Question: I need add padding right to my arrow bitmap
There is a easy way to set this?

code:
'''
<selector xmlns:android="http://schemas.android.com/apk/res/android">
<item>
<bitmap android:src="@drawable/img_0002" android:gravity="right" />
</item>
'''
thanks!
Layout Code:
'''
<LinearLayout style="@style/menu_container">
<RelativeLayout
android:id="@+id/item_services"
style="@style/menu_item">
<TextView
android:id="@+id/textView2"
style="@style/font_menu"
android:text="@string/section_menu_services" />
</RelativeLayout>
<RelativeLayout
android:id="@+id/item_social"
style="@style/menu_item">
<TextView
android:id="@+id/textView3"
style="@style/font_menu"
android:text="@string/section_menu_social"/>
</RelativeLayout>
'''
Styles:
'''
<style name="menu_container">
<item name="android:layout_width">fill_parent</item>
<item name="android:layout_height">wrap_content</item>
<item name="android:layout_centerHorizontal">true</item>
<item name="android:layout_centerVertical">true</item>
<item name="android:background">@drawable/bg_menu_container</item>
<item name="android:layout_marginLeft">25dp</item>
<item name="android:layout_marginRight">25dp</item>
<item name="android:orientation">vertical</item>
</style>
<style name="menu_item">
<item name="android:background">@drawable/bg_menu_drawable</item>
<item name="android:clickable">true</item>
<item name="android:focusable">true</item>
<item name="android:layout_marginLeft">1dp</item>
<item name="android:layout_marginRight">1dp</item>
<item name="android:layout_width">wrap_content</item>
<item name="android:layout_height">wrap_content</item>
</style>
'''
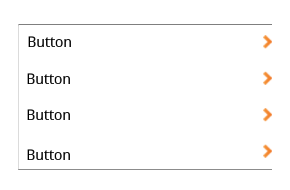
Answer: I found the more easy and dirty way to fix it. I added a transparent block in the right side of the icon. I'm ashamed about that...